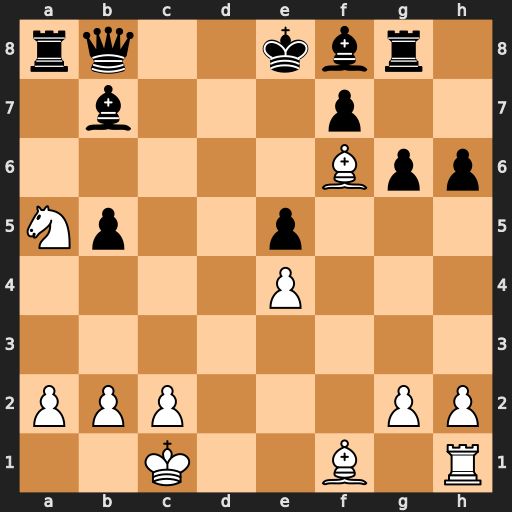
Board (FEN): rq2kbr1/1b3p2/5Bpp/Np2p3/4P3/8/PPP3PP/2K2B1R
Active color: w
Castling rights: q
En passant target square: -
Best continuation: Bxb5+ Bc6 Bxc6#